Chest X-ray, PA view. Patient: 54 years old, sex F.
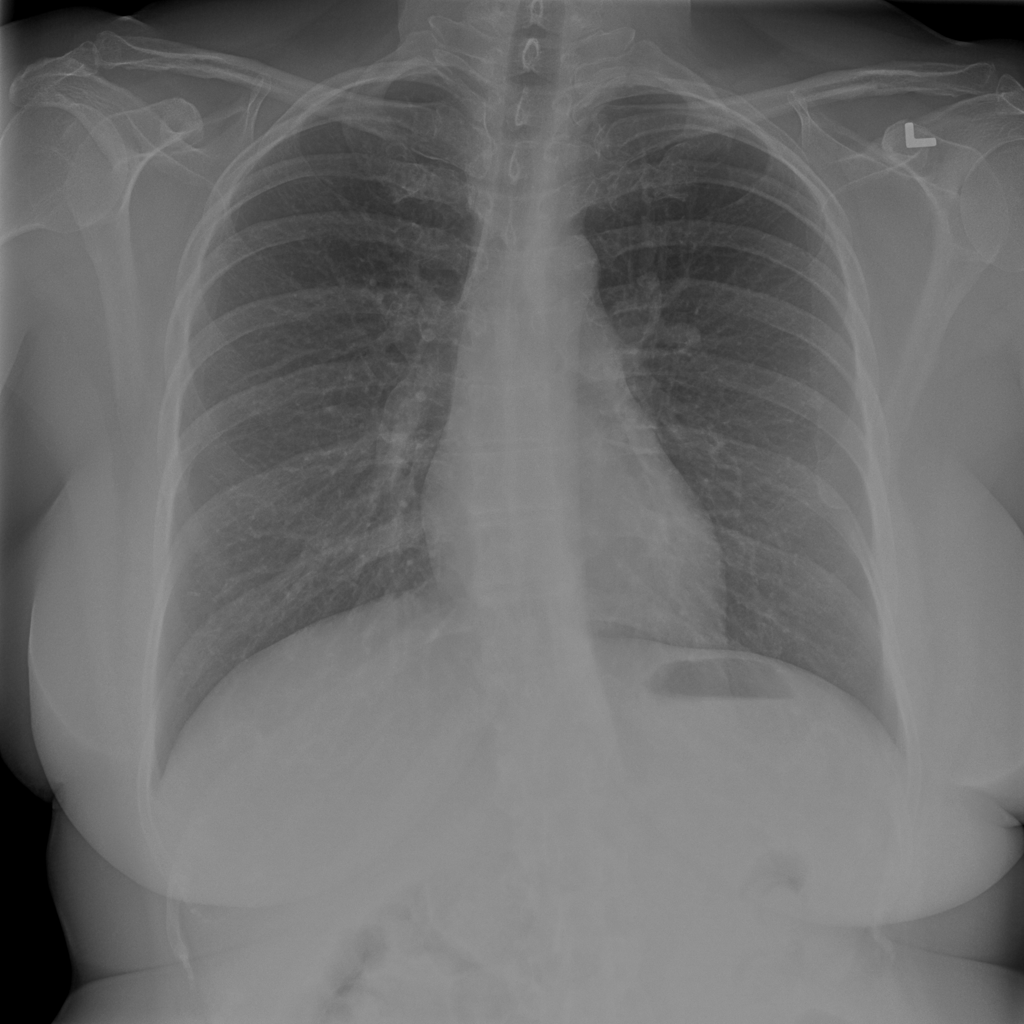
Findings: No Finding